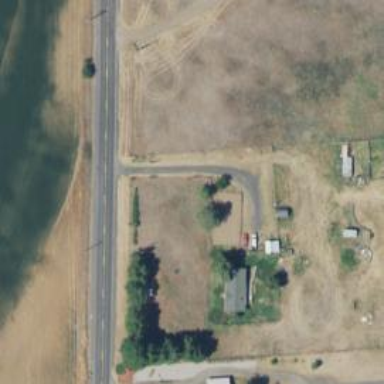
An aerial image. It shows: Driveway.